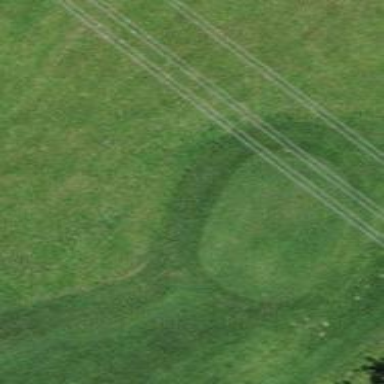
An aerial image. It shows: Golf tee.